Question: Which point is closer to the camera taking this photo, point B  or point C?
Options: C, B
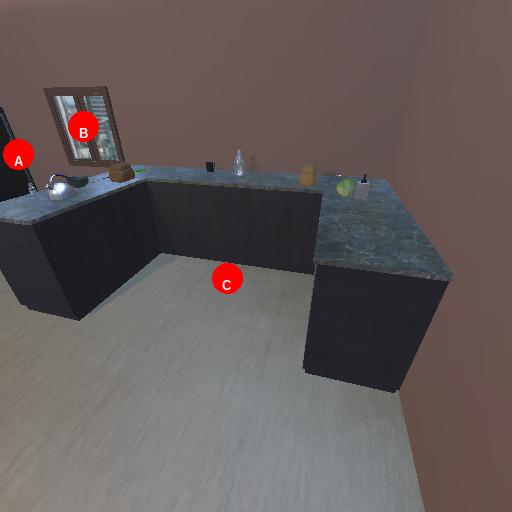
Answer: C